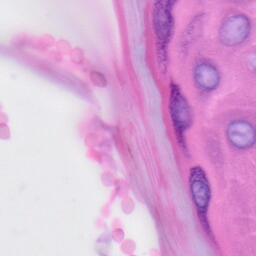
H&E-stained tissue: Skin